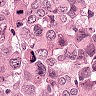
Metastatic tissue present: yes